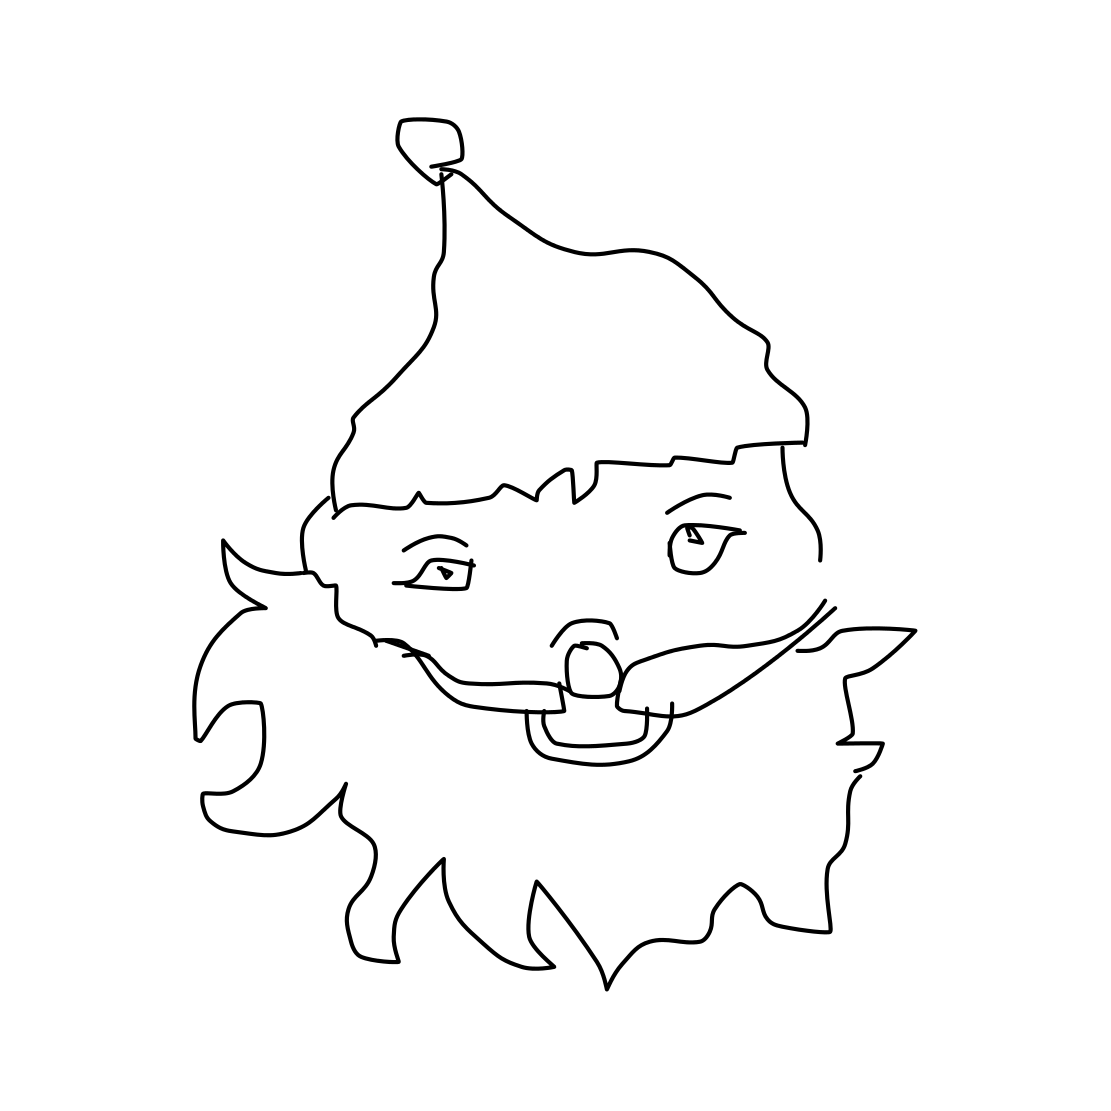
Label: santa claus